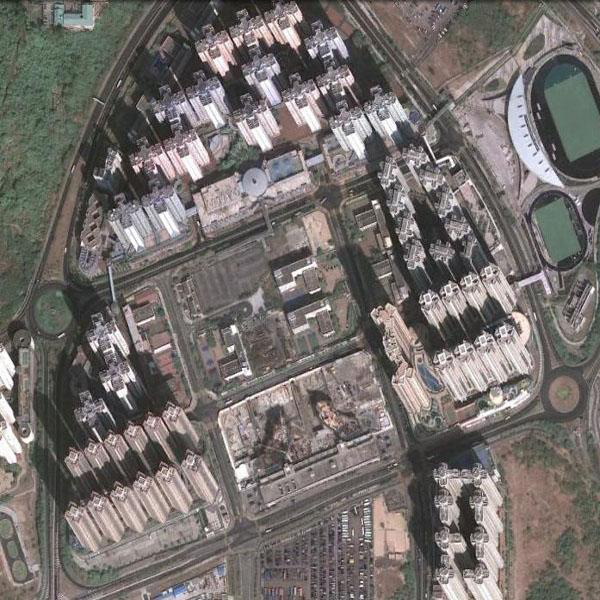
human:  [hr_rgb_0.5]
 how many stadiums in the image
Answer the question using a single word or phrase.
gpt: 2